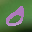
Label: 0